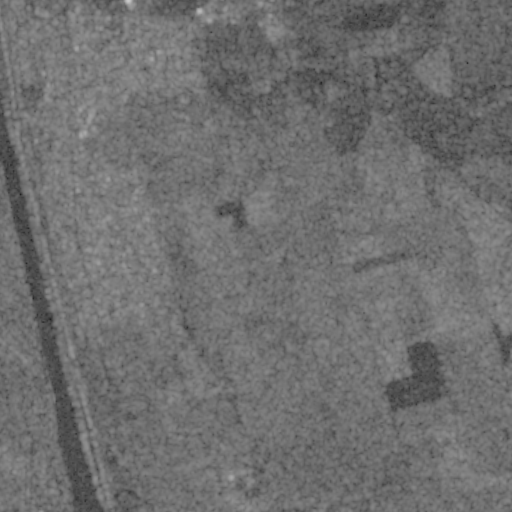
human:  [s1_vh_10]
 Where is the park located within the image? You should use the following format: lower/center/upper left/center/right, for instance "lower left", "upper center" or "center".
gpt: The park is located in the upper left of the image.
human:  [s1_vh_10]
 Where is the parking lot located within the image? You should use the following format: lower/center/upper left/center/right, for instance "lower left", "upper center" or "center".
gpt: There is no parking lot in the image.

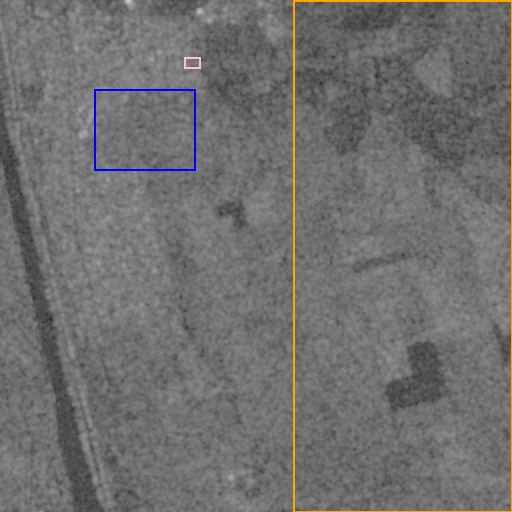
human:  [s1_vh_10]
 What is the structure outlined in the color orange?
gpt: The structure outlined in orange is a crop field.
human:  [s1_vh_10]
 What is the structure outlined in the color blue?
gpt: The structure outlined in blue is a landfill.
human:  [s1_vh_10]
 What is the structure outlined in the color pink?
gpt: The structure outlined in pink is a park.
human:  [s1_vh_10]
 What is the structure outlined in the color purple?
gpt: There is no purple outline.